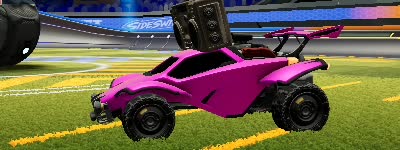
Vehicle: octane